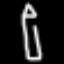
Label: pencil